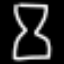
Label: hourglass